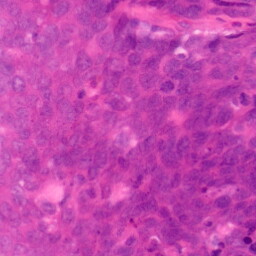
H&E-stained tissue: Colon